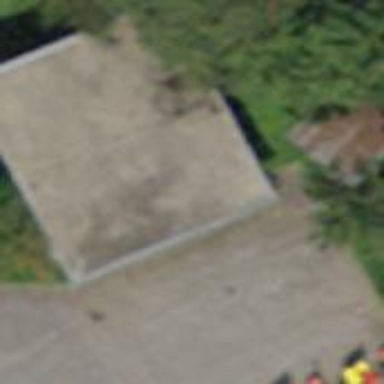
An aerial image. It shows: Warehouse building.